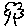
Label: tree